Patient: sex F, age 36
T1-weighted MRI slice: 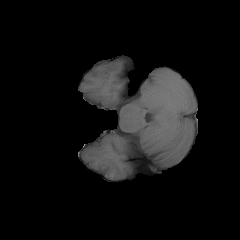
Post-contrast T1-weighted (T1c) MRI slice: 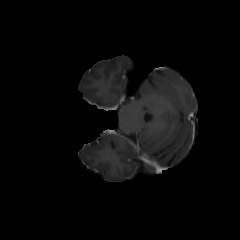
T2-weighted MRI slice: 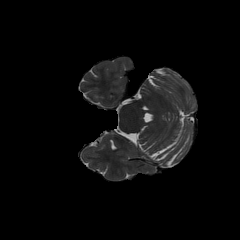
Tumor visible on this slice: no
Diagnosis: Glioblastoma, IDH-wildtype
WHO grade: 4